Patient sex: M
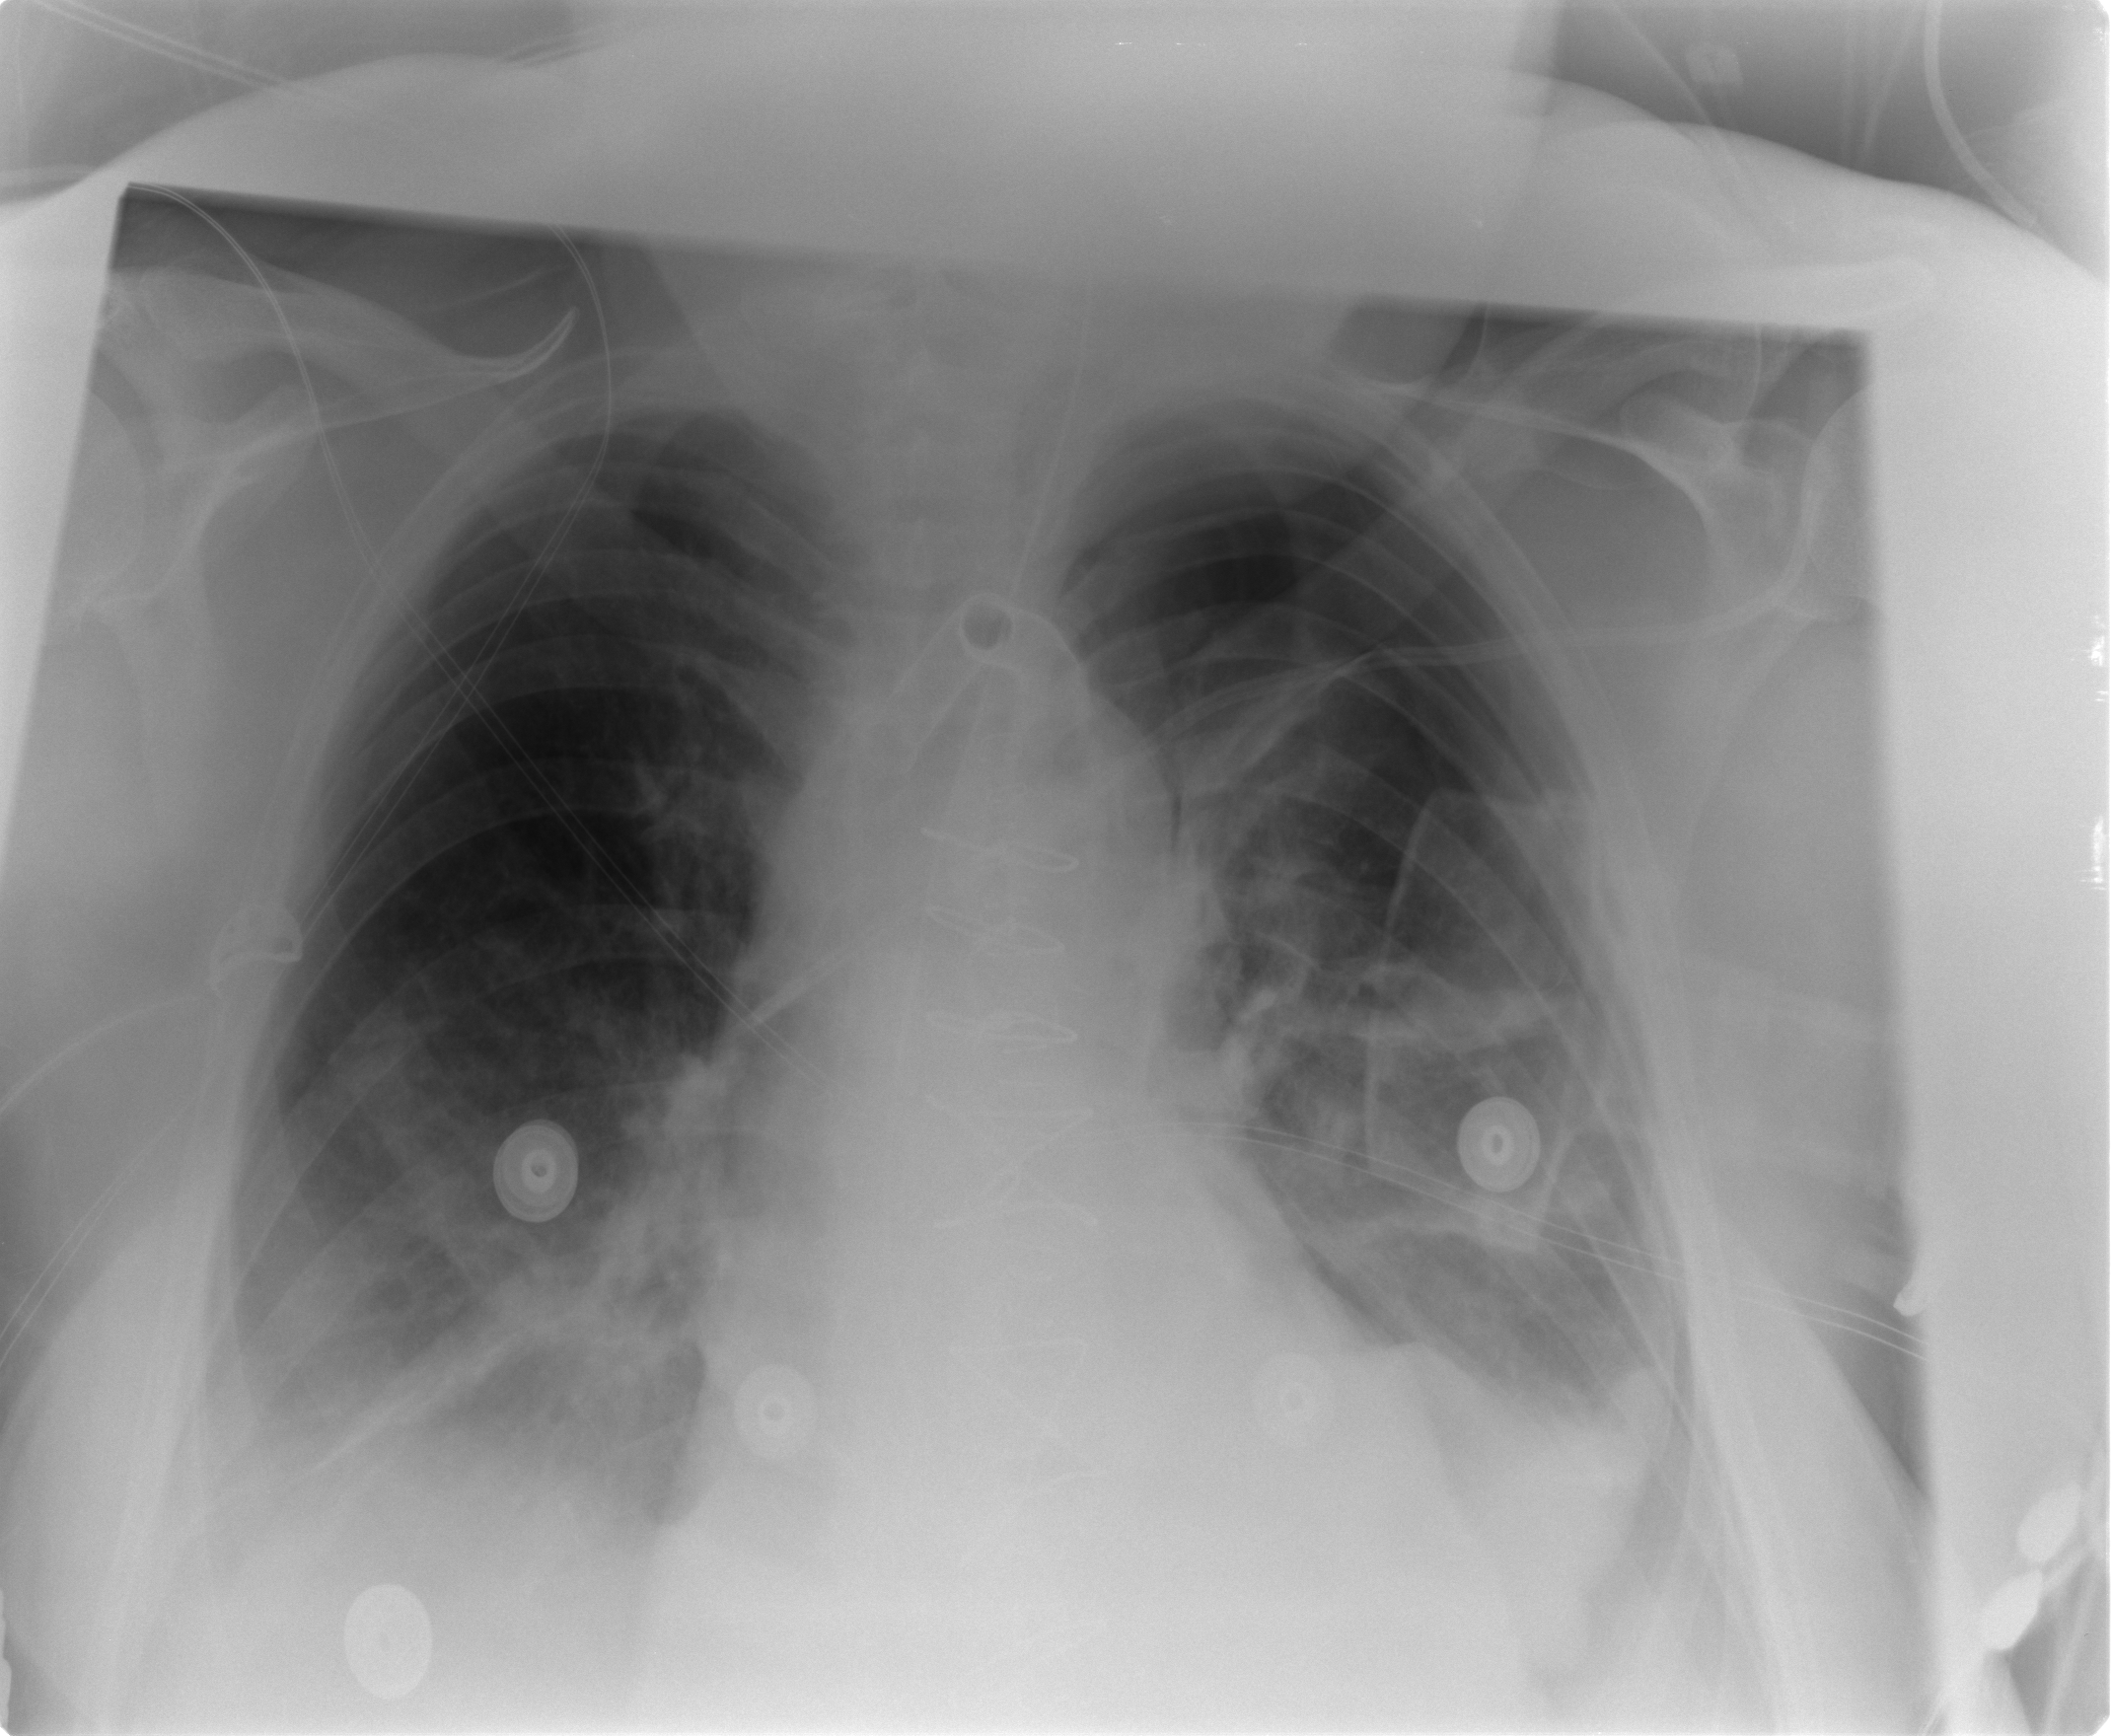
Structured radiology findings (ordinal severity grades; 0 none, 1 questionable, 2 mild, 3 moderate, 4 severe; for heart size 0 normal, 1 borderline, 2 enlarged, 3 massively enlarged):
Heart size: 2
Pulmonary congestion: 2
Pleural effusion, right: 2
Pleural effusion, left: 2
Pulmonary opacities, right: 1
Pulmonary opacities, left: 1
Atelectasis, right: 2
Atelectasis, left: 2